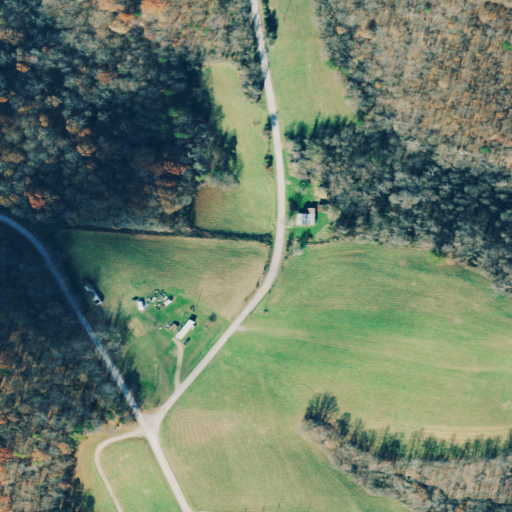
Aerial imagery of ridge(s) in Ohio named Tick Ridge containing deciduous forest, pasture, open development, mixed forest, and low intensity development